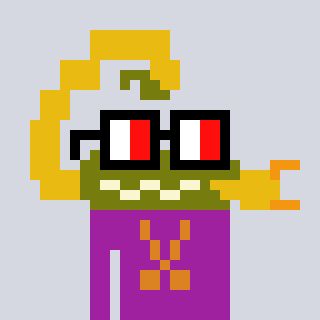
a pixel art character with square glasses with black frames and red eyes, a scorpion-shaped head and a magenta-colored body on a cool background